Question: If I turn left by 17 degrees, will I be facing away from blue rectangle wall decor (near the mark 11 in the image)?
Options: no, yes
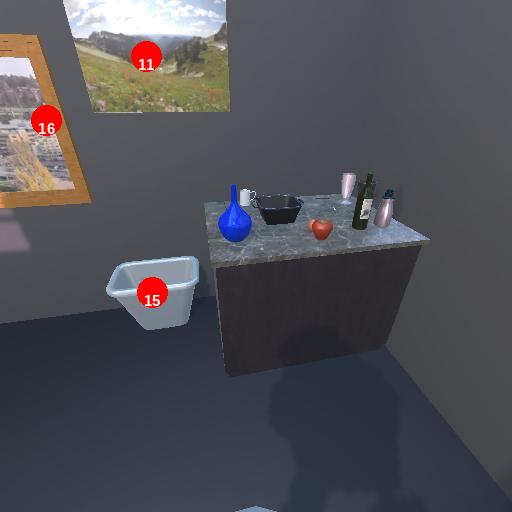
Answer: no